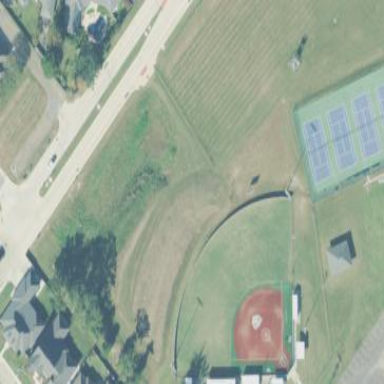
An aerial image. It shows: Baseball pitch for leisure and sports activities.